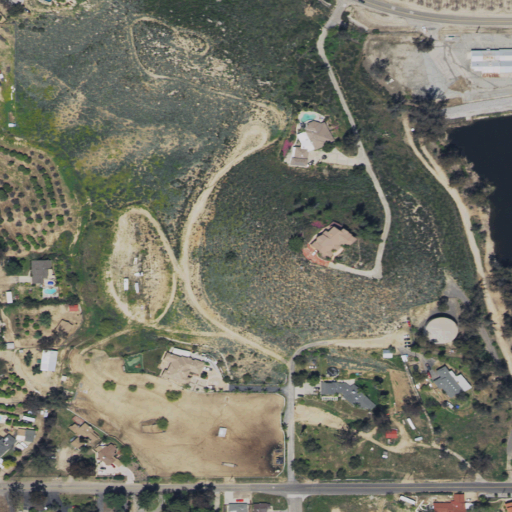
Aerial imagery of mountain in California named Reservoir Butte containing open development, grassland, shrub, low intensity development, medium intensity development, high intensity development, open water, and cultivated crops